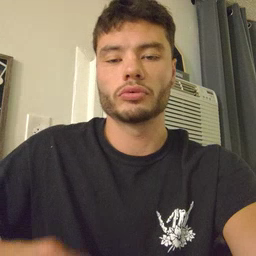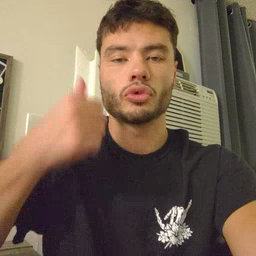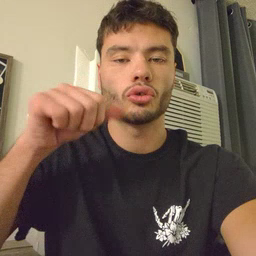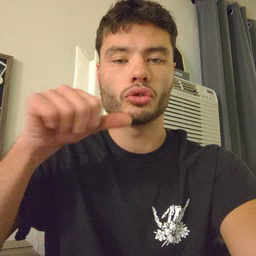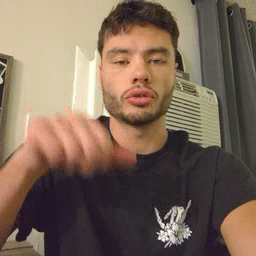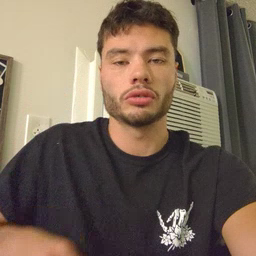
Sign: girl